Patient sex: M
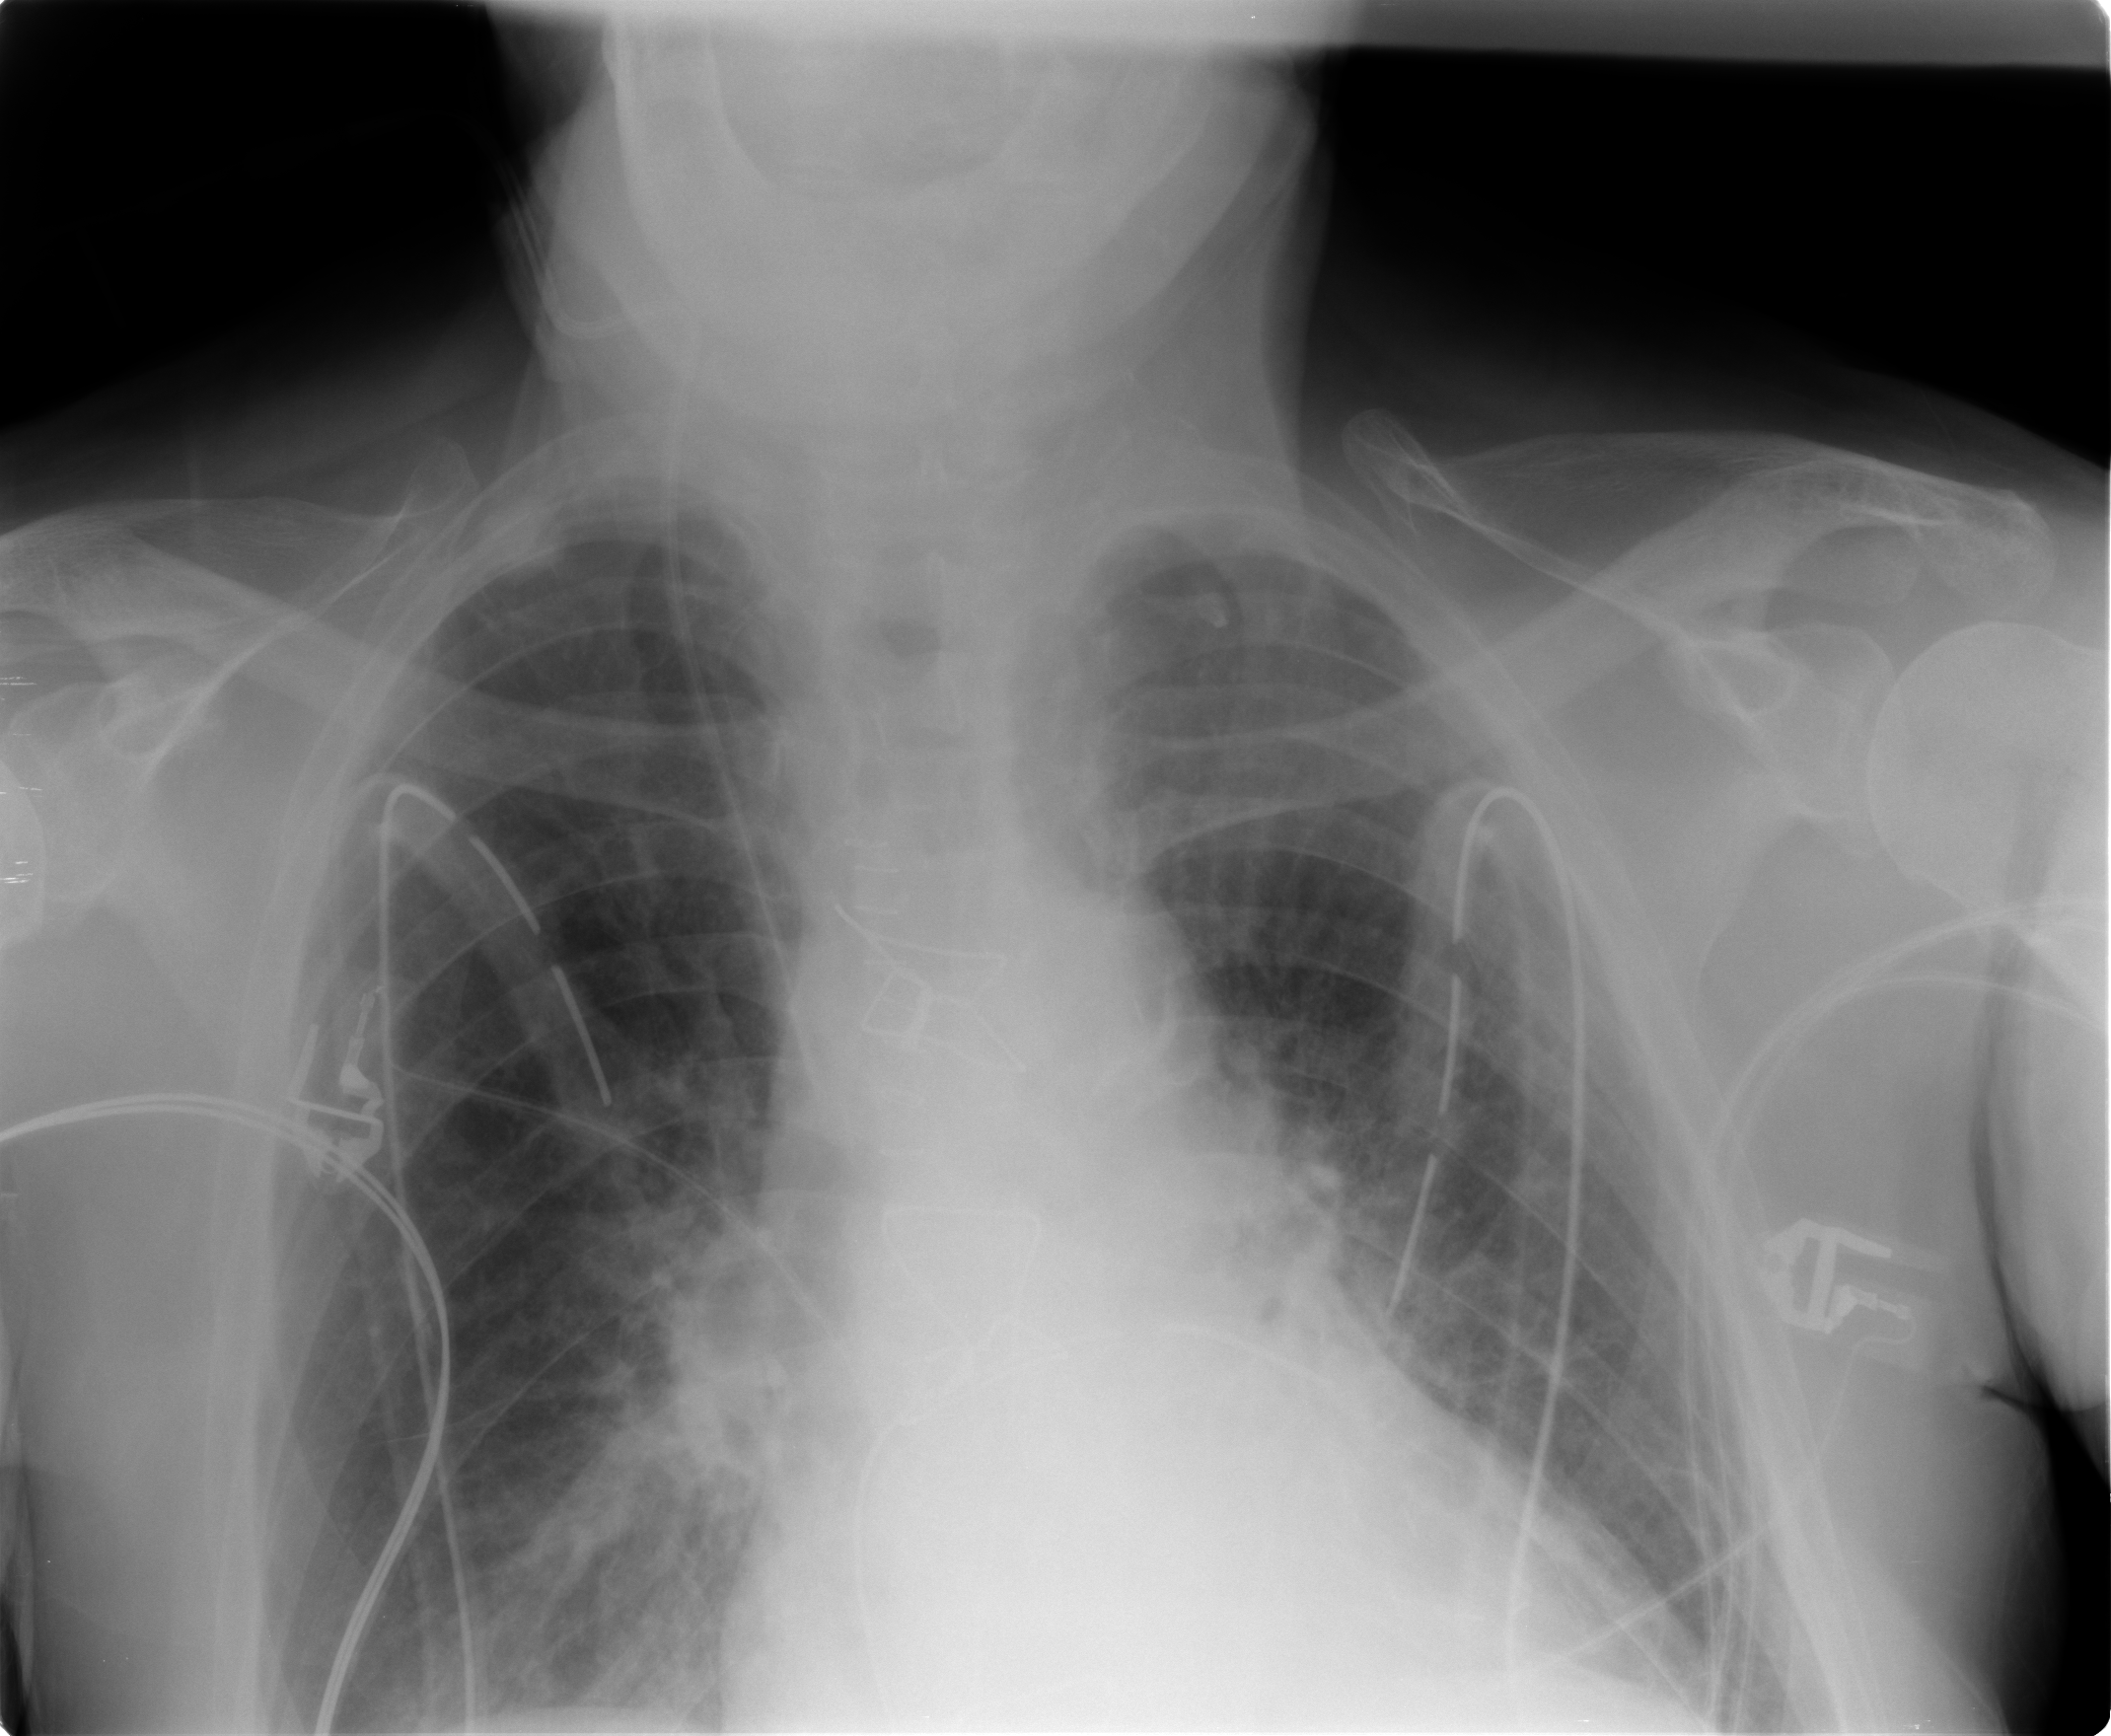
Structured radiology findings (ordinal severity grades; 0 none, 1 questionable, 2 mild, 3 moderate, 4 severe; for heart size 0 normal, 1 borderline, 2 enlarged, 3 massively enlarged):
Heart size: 2
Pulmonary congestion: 2
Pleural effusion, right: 0
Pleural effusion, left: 0
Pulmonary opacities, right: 1
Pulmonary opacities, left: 1
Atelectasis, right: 2
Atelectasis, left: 1